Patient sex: M
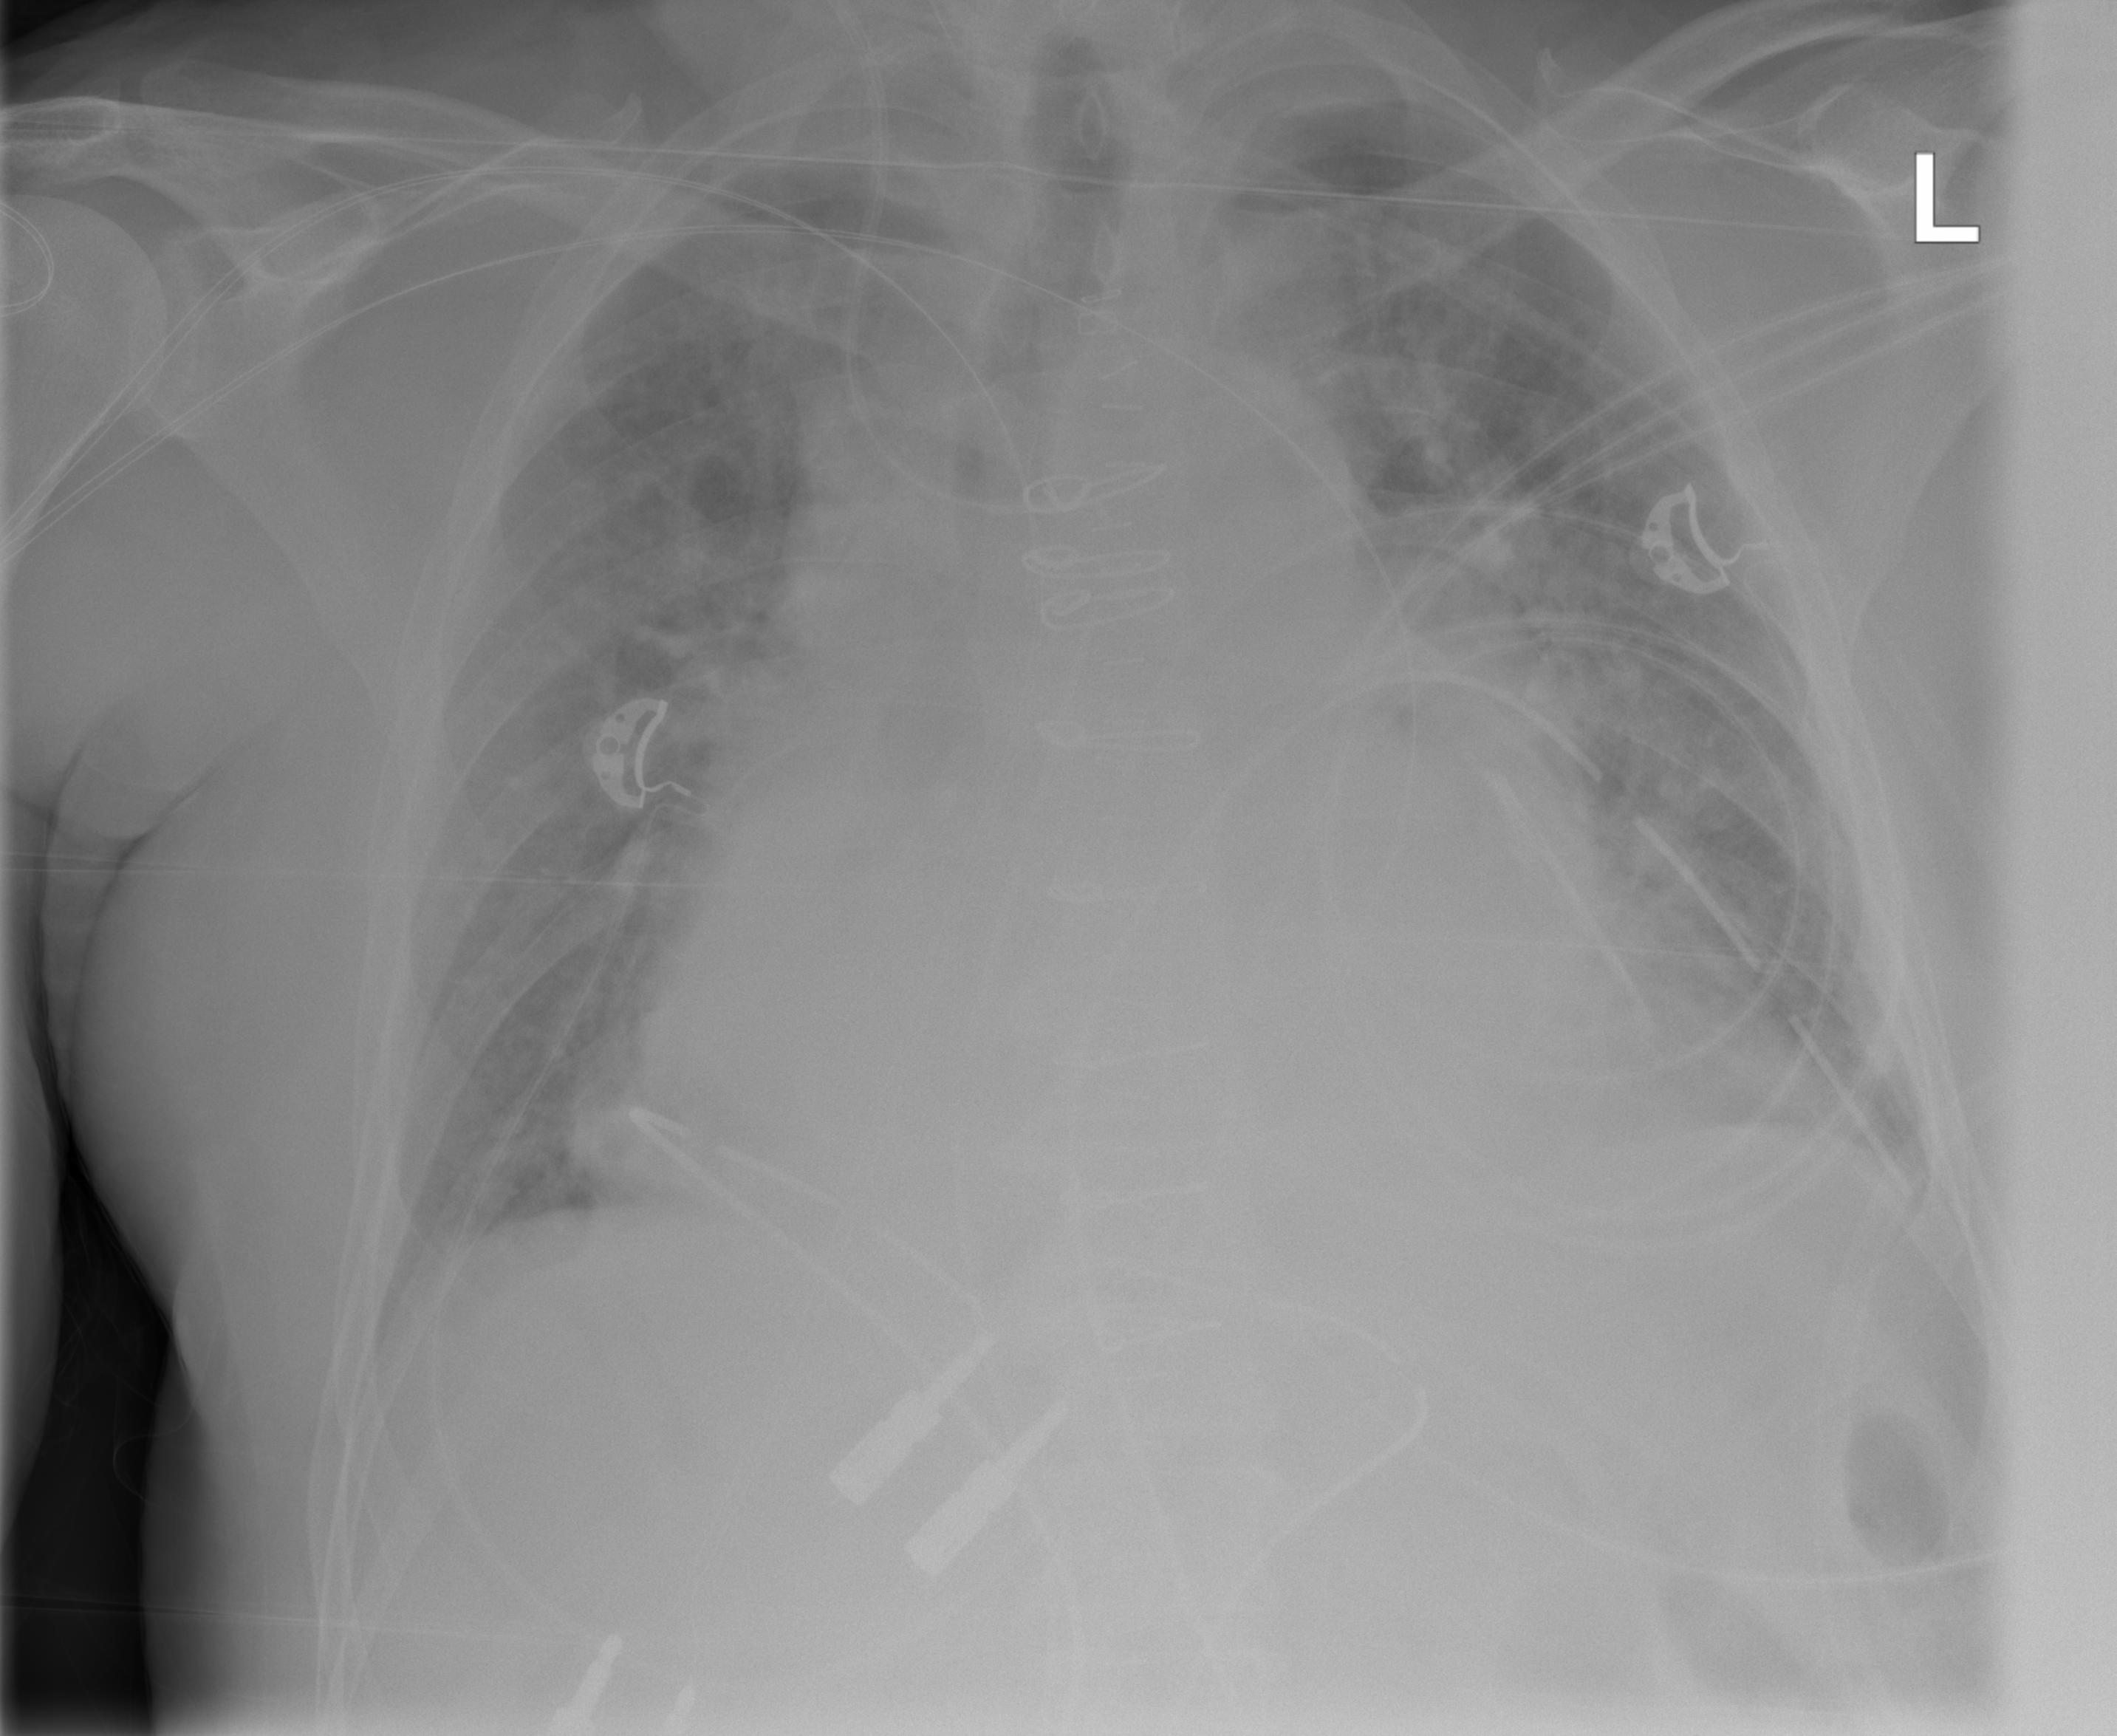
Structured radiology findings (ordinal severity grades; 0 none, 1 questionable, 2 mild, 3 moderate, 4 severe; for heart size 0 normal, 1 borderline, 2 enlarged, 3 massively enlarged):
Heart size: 2
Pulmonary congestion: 2
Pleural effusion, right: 0
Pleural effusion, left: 1
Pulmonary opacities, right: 0
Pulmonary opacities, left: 0
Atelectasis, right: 0
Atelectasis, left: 2